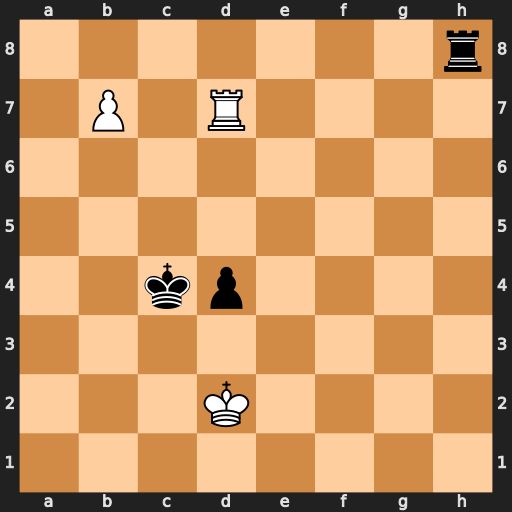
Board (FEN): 7r/1P1R4/8/8/2kp4/8/3K4/8
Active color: w
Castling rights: -
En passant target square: -
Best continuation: Rc7+ Kd5 Rc8